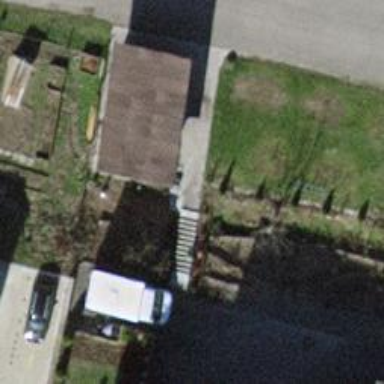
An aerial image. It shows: Set of concrete steps.